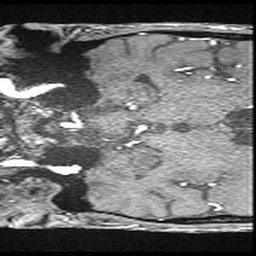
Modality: angio
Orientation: coronal
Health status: ill
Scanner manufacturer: siemens
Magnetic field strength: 3 T
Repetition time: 0.021 s
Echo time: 0.00343 s